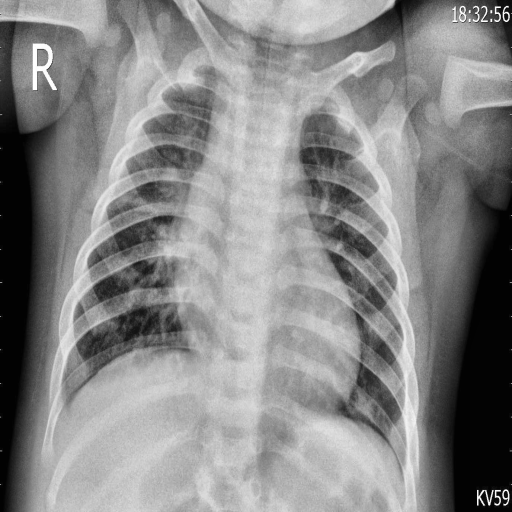
Finding: PNEUMONIA